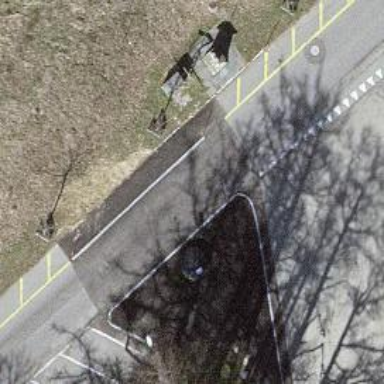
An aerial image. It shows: Bump for traffic calming.